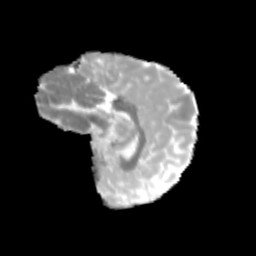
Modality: MD
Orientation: sagittal
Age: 10
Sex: female
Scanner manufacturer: siemens
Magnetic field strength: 3 T
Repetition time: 3.8 s
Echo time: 0.07 s